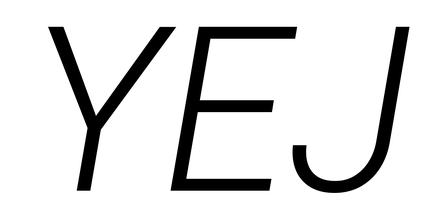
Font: Roboto-Italic_Light_Italic